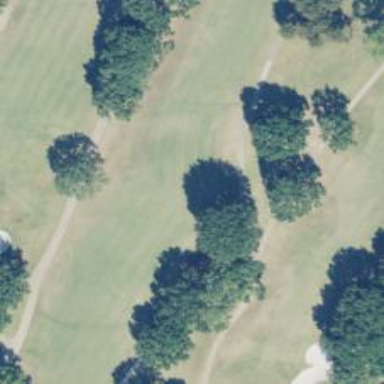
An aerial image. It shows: Golf hole.